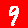
Digit: 9